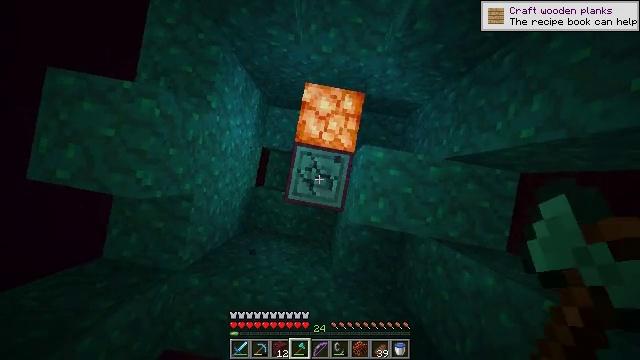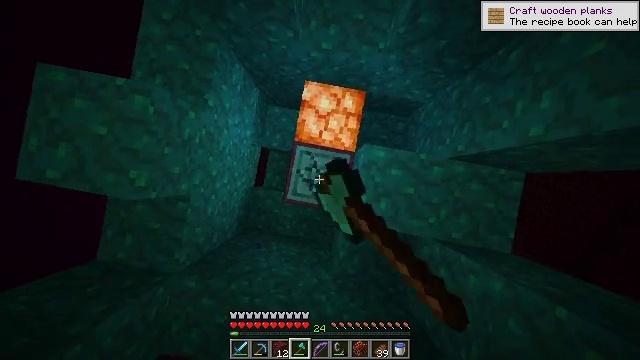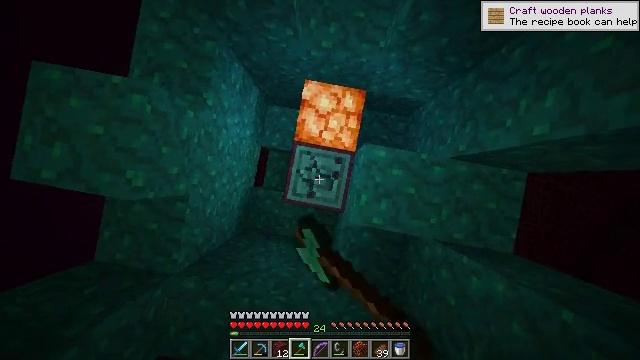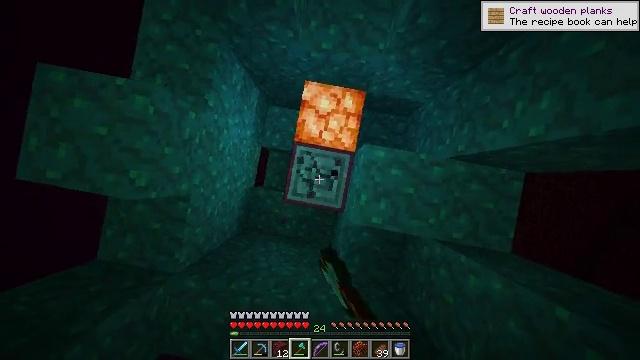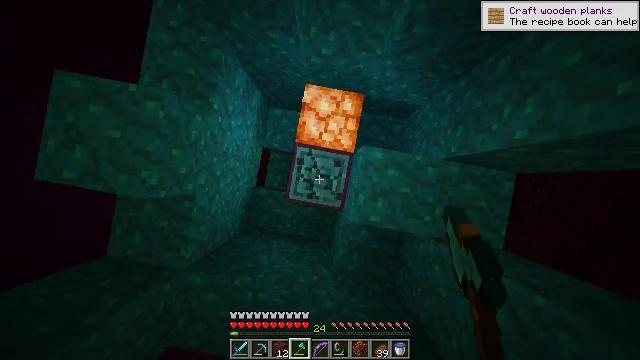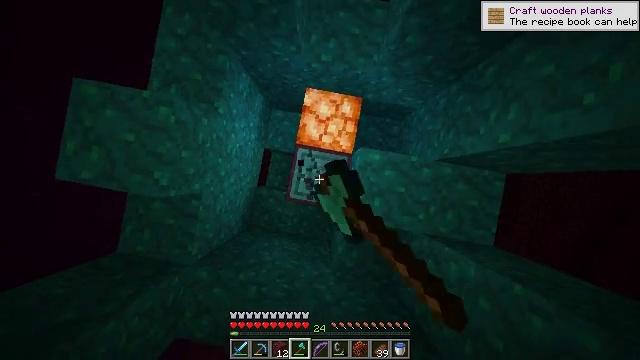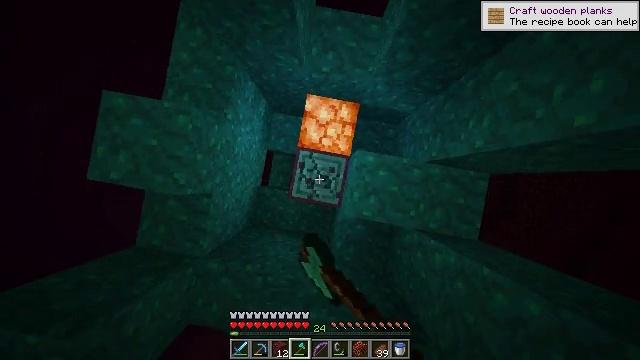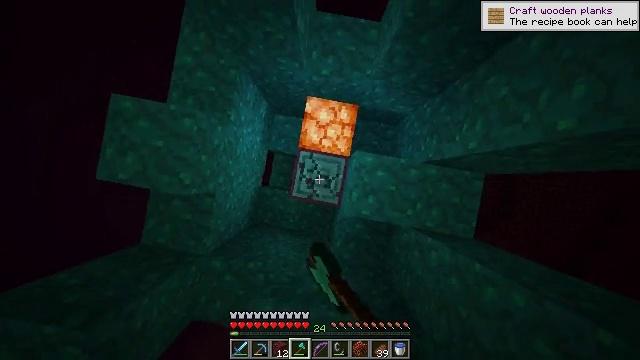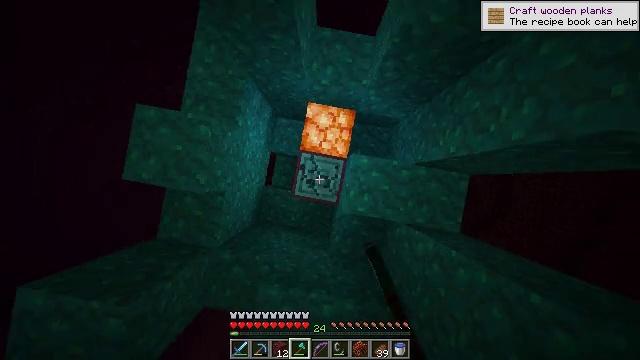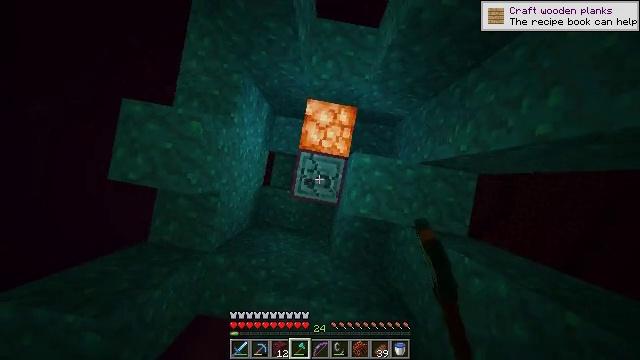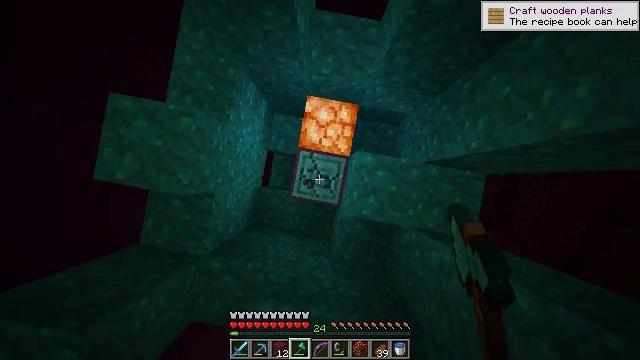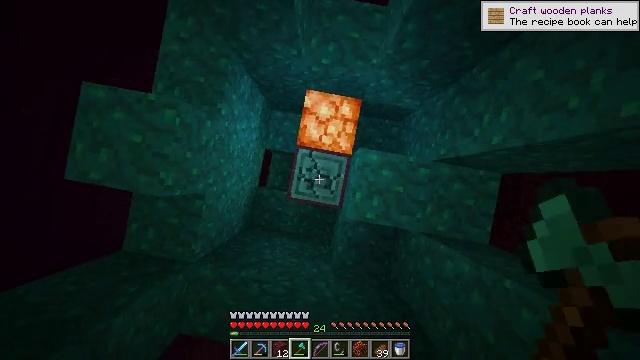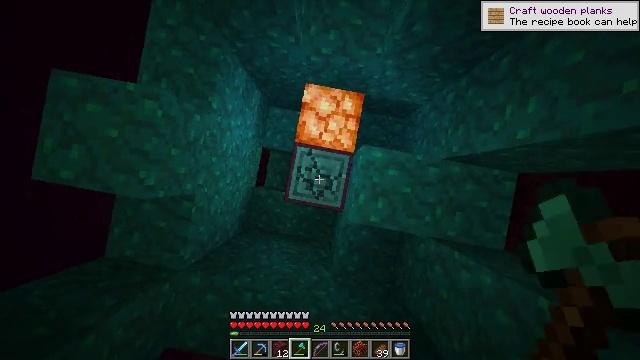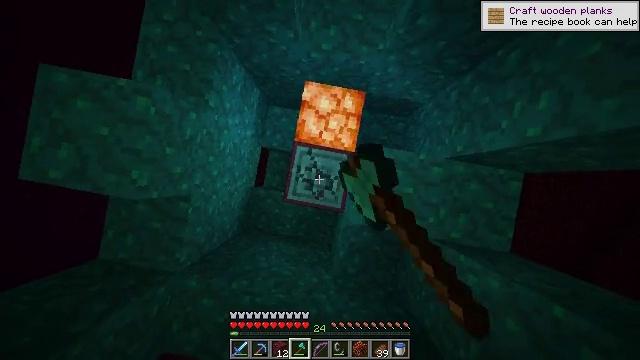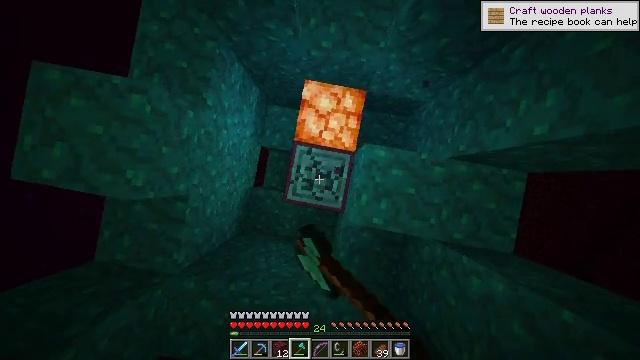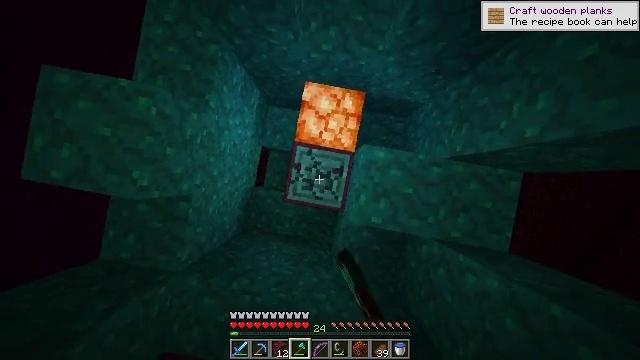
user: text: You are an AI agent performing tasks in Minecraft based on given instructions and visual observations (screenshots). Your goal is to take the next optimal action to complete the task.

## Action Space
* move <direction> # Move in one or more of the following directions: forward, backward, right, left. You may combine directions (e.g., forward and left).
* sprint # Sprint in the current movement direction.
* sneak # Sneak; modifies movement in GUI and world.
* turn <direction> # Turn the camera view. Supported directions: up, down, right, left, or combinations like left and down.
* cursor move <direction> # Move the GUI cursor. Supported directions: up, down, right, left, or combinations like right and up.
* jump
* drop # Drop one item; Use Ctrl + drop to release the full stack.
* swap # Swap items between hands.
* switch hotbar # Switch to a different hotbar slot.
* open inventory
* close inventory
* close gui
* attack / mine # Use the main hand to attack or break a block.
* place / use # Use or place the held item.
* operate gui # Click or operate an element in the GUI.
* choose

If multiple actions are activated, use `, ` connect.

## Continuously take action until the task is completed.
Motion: motion action
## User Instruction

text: Mine the warped stem in the Nether.
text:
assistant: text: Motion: attack / mine, jump
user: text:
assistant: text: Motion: attack / mine, jump
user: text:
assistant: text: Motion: attack / mine, jump
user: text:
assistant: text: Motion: attack / mine, jump
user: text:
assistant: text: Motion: attack / mine, jump
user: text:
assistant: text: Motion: attack / mine, jump
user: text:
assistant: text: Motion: attack / mine, jump
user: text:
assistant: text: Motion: attack / mine, jump
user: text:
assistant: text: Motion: attack / mine, jump
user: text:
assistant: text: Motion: attack / mine, jump
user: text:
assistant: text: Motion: attack / mine, jump
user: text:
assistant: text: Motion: attack / mine, jump
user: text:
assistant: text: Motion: attack / mine, jump
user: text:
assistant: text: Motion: attack / mine, jump
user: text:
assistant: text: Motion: attack / mine, jump
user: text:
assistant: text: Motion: attack / mine, jump
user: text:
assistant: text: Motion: attack / mine, jump
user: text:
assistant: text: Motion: attack / mine, jump
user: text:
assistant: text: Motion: attack / mine, jump
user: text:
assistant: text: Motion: attack / mine, jump
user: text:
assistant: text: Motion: attack / mine, jump
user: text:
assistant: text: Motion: attack / mine, jump
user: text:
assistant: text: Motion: attack / mine, jump
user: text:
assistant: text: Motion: attack / mine, jump
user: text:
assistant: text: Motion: attack / mine, jump
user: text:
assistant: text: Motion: attack / mine, jump
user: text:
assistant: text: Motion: attack / mine, jump
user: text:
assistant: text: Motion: attack / mine, jump
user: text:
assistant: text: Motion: attack / mine, jump
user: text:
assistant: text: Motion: attack / mine, jump